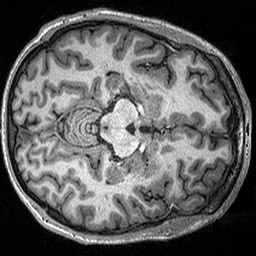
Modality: T1w
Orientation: axial
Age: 20
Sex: male